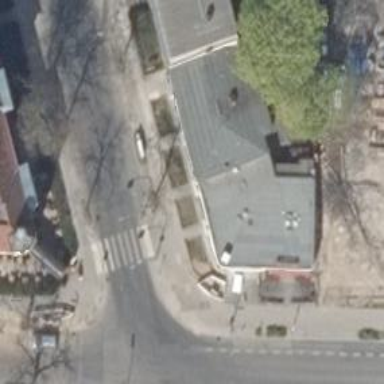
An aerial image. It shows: Beauty shop.